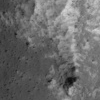
Atmospheric dust classification: not_dusty